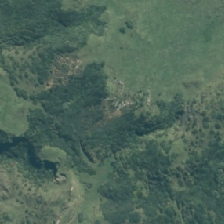
Land cover: grose_broom